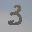
Label: 3